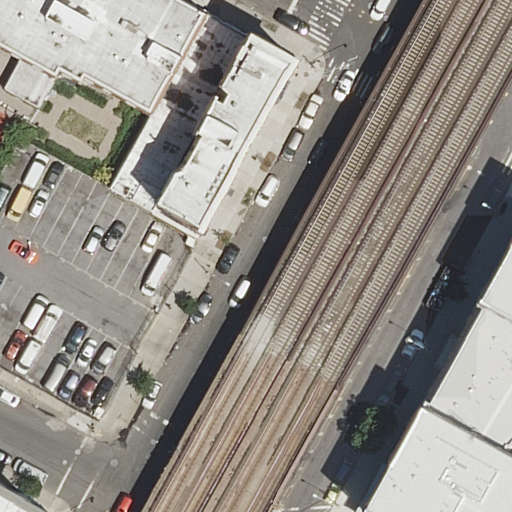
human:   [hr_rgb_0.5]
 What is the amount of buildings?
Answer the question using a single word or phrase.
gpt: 7

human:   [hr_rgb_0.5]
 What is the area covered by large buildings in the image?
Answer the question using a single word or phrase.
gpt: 509m2

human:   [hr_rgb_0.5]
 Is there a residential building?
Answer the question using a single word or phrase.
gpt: yes

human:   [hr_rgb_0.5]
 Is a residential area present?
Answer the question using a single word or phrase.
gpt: yes

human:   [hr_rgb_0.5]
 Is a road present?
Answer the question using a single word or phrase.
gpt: yes

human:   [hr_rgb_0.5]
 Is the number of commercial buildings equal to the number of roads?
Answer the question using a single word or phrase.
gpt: no

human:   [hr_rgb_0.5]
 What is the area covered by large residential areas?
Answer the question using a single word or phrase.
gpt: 10638m2

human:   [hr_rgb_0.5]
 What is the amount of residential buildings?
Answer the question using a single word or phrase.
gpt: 7

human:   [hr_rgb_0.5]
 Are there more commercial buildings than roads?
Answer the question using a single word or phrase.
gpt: no

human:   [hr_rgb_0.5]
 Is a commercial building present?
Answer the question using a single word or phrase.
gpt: no

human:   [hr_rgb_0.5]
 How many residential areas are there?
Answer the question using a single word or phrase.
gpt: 1

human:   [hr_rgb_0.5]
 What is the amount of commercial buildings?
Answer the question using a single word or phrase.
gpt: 0

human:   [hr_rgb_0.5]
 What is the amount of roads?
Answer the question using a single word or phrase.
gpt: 7

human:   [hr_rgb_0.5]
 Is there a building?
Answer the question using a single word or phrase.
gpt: yes

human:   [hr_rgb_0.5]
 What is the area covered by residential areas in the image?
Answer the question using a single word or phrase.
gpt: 10638m2

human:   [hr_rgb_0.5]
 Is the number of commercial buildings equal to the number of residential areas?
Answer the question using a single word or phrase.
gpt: no

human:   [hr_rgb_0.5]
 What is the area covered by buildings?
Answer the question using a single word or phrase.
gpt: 1980m2

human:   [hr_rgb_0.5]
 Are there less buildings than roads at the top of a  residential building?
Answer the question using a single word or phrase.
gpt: no

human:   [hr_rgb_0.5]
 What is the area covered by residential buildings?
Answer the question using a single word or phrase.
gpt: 1980m2

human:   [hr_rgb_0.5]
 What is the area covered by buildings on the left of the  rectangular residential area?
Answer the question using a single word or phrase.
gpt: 0m2

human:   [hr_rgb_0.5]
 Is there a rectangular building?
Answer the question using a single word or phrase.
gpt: yes

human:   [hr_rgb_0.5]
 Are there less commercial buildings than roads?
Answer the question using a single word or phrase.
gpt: yes

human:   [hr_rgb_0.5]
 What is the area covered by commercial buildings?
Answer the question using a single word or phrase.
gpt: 0m2

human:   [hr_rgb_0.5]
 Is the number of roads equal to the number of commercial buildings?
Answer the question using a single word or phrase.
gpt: no

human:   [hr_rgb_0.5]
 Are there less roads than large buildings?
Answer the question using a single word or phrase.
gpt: no

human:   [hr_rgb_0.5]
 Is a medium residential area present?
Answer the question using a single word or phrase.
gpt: no

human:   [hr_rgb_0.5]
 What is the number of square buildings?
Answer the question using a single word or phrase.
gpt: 0

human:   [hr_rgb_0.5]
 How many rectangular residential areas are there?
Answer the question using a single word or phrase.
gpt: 1

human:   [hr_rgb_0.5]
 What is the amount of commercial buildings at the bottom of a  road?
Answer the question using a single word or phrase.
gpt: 0

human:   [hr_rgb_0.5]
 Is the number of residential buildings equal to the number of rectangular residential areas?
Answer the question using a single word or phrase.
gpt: no

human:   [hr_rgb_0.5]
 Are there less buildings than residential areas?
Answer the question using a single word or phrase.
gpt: no

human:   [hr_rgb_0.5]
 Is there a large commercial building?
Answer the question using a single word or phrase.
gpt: no

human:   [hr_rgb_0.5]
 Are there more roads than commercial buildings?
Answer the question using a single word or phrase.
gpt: yes

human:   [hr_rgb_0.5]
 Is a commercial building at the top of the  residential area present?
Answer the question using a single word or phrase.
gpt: no

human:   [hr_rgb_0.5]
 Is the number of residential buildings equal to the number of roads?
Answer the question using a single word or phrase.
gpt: yes

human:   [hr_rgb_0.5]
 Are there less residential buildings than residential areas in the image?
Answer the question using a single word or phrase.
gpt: no

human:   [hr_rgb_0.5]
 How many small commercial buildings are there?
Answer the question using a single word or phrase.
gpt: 0

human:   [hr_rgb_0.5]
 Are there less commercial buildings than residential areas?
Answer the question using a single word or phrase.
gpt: yes

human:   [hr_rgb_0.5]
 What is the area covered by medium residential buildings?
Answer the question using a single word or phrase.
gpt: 1384m2

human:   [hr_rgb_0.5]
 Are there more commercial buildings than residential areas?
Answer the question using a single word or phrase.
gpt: no

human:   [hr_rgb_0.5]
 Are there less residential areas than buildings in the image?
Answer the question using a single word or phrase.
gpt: yes

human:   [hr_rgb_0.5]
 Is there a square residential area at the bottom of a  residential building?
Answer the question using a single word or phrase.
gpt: no

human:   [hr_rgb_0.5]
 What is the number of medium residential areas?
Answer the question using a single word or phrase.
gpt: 0

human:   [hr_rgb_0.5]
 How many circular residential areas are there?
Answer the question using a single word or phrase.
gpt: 0

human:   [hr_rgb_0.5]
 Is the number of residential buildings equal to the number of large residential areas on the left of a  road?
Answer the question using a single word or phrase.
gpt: no

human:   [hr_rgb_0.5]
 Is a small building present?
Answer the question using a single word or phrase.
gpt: yes

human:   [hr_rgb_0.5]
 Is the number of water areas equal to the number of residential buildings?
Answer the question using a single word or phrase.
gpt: no

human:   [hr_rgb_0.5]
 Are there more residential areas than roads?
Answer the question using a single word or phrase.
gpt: no

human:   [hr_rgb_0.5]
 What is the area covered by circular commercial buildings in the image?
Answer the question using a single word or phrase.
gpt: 0m2

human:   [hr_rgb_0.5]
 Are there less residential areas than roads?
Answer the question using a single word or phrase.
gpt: yes

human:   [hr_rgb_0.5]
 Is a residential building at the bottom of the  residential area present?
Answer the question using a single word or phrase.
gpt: yes

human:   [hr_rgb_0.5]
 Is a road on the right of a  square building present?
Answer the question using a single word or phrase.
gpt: no

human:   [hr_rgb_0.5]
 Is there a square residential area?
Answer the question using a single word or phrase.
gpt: no

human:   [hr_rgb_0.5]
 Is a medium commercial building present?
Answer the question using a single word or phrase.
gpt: no

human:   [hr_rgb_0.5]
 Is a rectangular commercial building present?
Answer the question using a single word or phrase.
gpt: no

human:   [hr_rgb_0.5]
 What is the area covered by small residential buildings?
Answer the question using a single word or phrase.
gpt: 86m2

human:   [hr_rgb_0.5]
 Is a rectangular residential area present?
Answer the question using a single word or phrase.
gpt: yes

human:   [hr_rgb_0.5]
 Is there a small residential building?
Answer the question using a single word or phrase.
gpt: yes

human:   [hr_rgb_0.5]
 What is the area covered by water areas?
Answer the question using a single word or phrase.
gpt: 0m2

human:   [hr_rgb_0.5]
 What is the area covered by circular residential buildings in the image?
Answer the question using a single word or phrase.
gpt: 0m2

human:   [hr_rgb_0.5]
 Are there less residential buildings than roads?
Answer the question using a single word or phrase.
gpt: no

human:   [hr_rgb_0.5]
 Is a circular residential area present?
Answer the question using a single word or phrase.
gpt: no

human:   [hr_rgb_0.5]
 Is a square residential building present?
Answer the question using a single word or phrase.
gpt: no

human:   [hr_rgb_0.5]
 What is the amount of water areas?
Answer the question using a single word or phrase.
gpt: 0